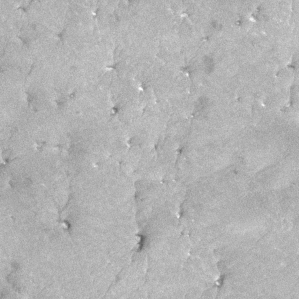
Label: frost